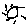
Label: sun